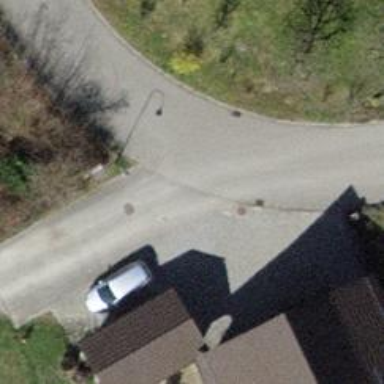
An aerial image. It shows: Residential road with asphalt surface and no sidewalks.